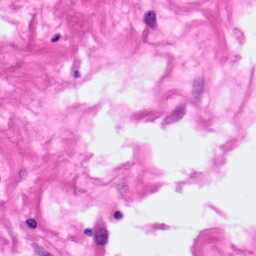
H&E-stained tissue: Pancreatic